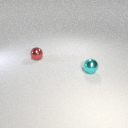
small red metal sphere to the left of small cyan metal sphere